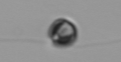
Label: Dinophyceae